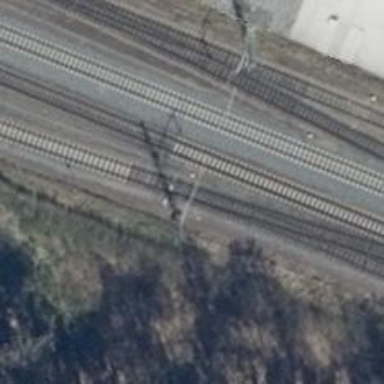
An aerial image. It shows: Rail siding with electrified contact lines.